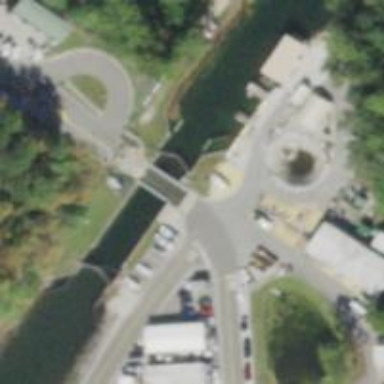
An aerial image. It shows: Lock gate on waterway.